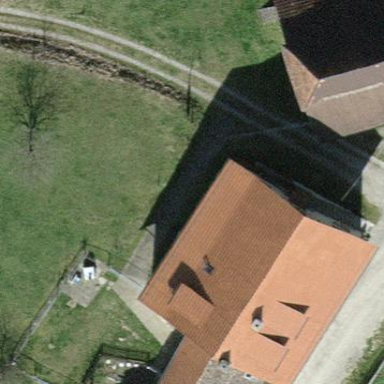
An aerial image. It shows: Farm building with gabled roof.